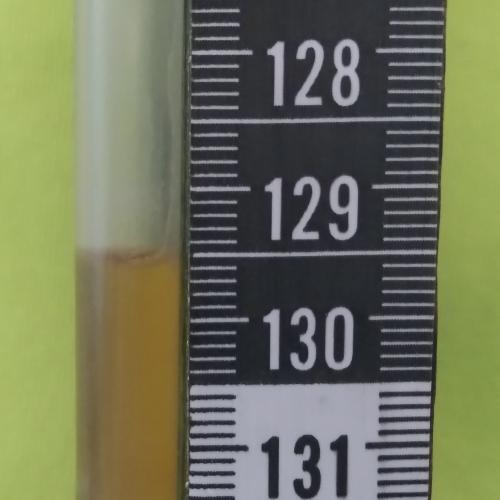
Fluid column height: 129.5 cm